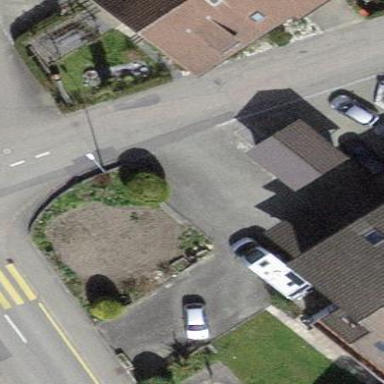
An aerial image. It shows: Residential area with garden. The garden is of residential type.